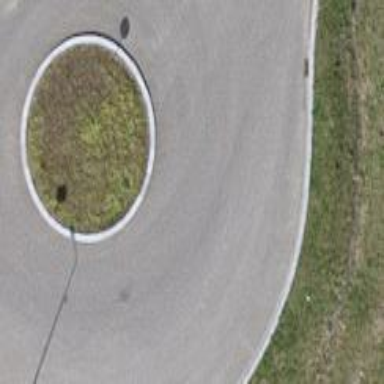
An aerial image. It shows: Unclassified road leading to roundabout junction.